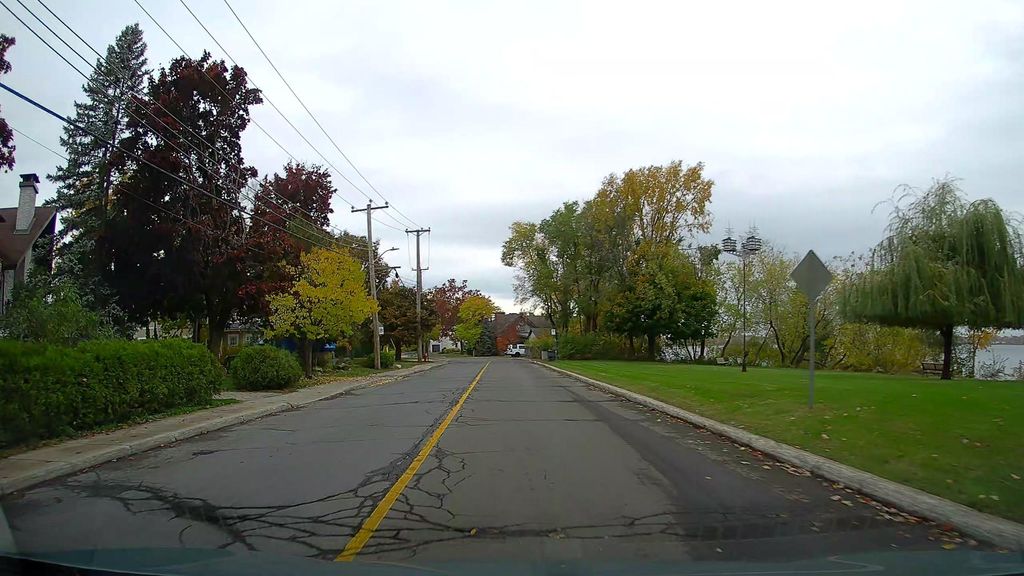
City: montreal